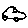
Label: car